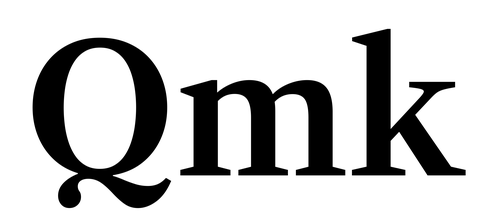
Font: LibreCaslonText_SemiBold